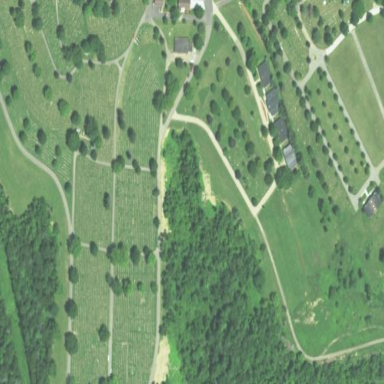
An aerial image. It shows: Cemetery.